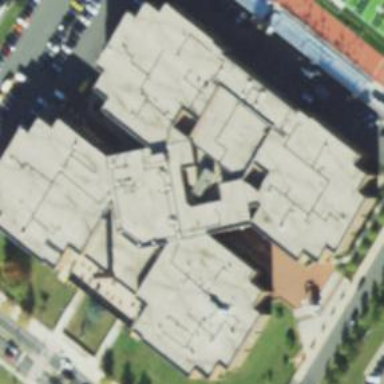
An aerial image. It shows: School building.